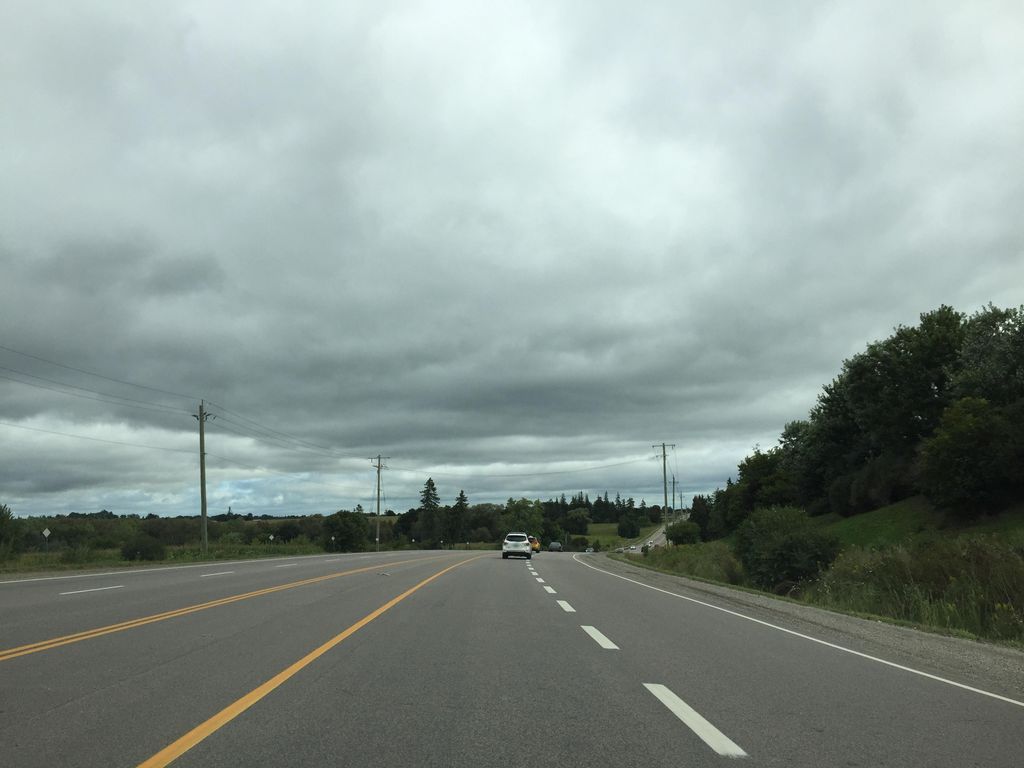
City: kitchener-waterloo